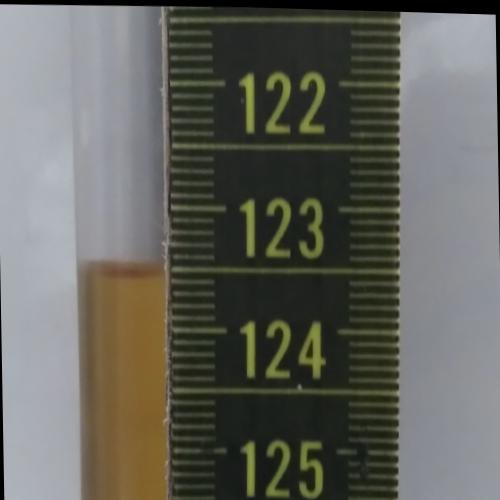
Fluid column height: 123.6 cm